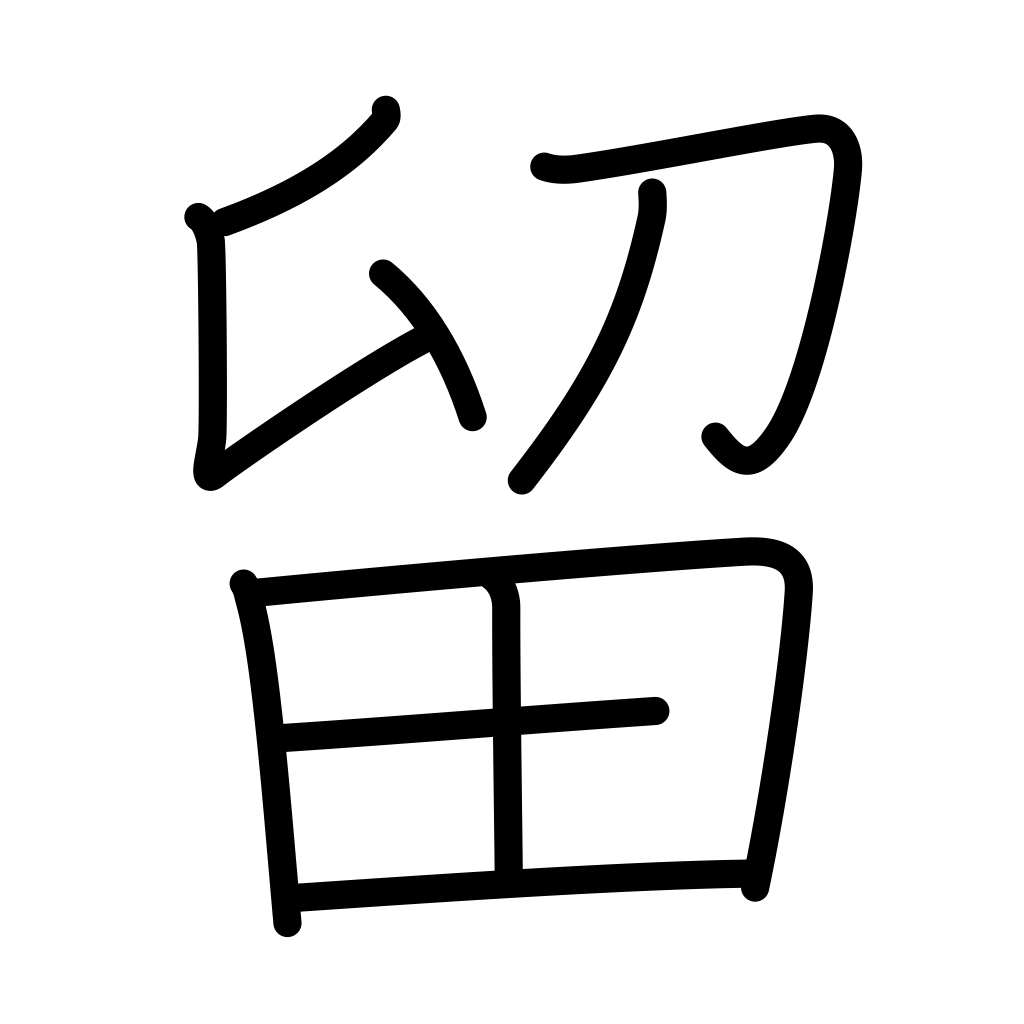
Meaning: detain, fasten, halt, stop